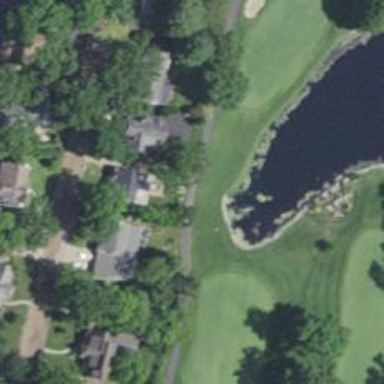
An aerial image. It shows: Path designated for golf carts.